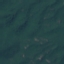
Land use / land cover: Forest